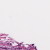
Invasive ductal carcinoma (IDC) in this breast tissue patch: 1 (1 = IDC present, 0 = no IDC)